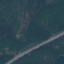
Label: Highway